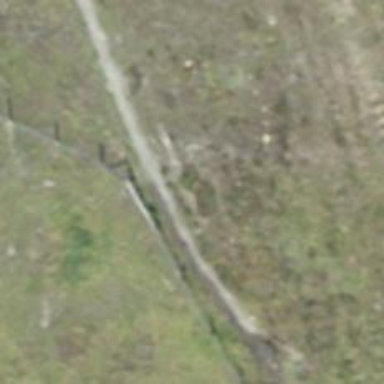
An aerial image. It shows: Ground path with tracktype of grade5.